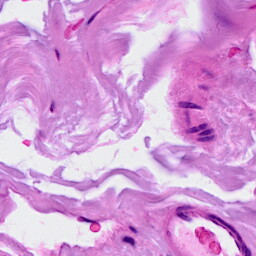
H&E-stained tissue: Breast